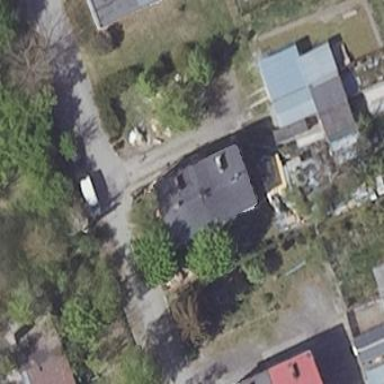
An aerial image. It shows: Residential building.